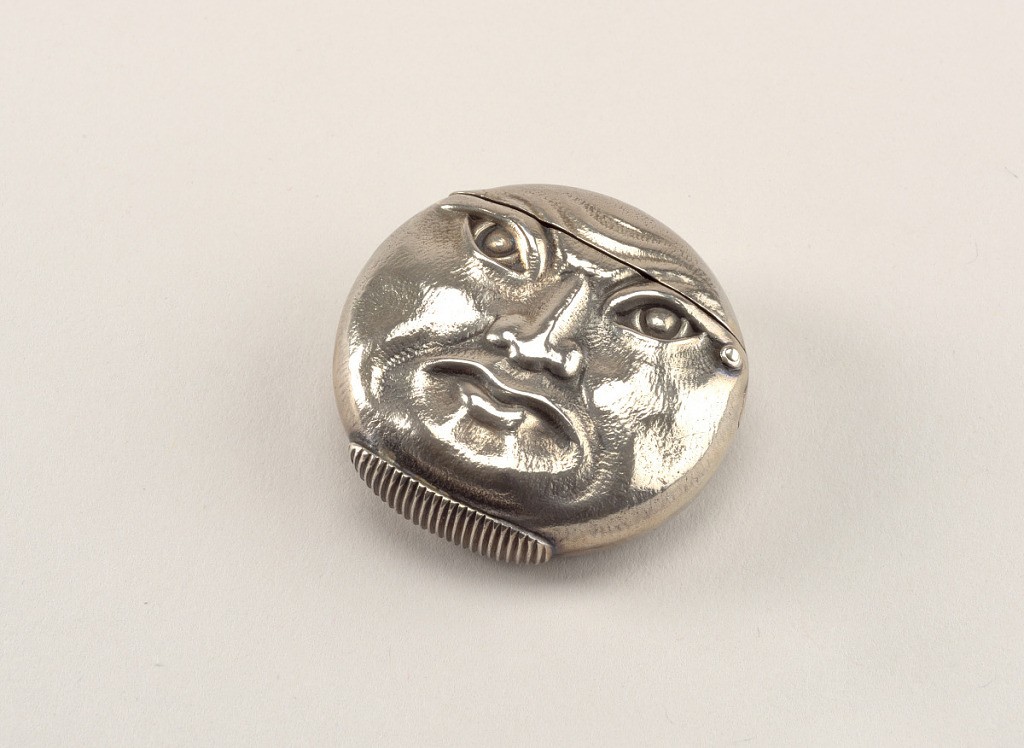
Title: Moon Face
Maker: George W. Shiebler & Co., American, 1876 - 1910
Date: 1885–95
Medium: Silver
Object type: Matchsafe
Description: Circular, featuring a full moon face on front, reverse features a bat flying among cloud formations. Lid hinged on upper side. Lozenge shaped striker on bottom.